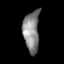
Tissue: skin
Cell type: Epithelial cells
Senescence score: 0.2767
Nuclear area (px): 652
Mean DAPI intensity: 135.322